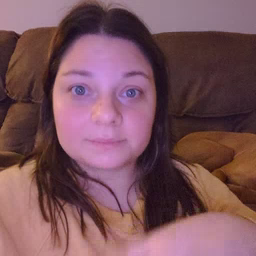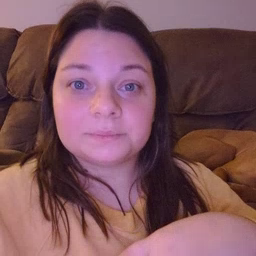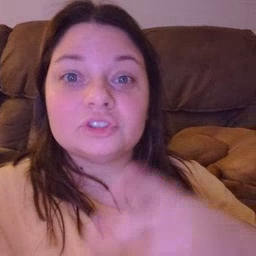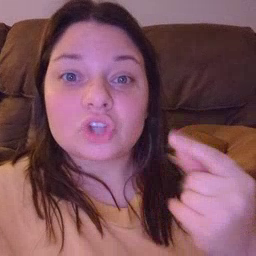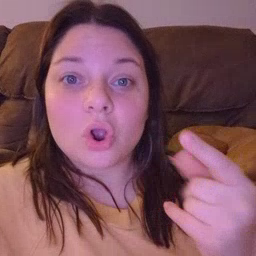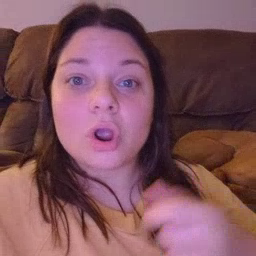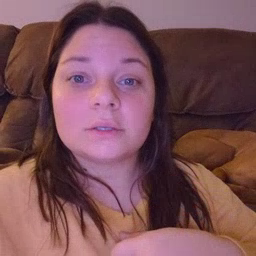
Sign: dog